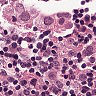
Metastatic tissue present: yes